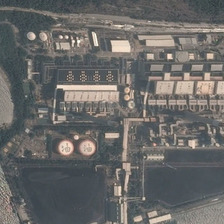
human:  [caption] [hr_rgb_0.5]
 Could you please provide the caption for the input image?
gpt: a large number of trees were planted around the factory .

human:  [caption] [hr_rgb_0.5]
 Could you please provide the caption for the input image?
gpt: there are some large storage tanks in the factory .

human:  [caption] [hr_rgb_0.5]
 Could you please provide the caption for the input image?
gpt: there are some large storage tanks in the factory .

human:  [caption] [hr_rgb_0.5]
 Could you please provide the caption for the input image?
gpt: a large number of trees were planted around the factory .

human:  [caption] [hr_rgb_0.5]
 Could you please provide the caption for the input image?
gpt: a large number of trees were planted around the factory .